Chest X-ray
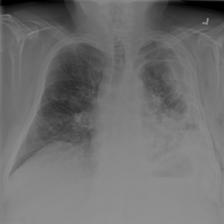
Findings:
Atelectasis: negative
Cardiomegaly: negative
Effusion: positive
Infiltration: negative
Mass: negative
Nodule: negative
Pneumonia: negative
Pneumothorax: positive
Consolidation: positive
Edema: negative
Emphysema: positive
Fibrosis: negative
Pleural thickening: negative
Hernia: negative